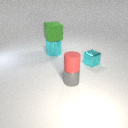
large green rubber cube above large cyan metal cylinder